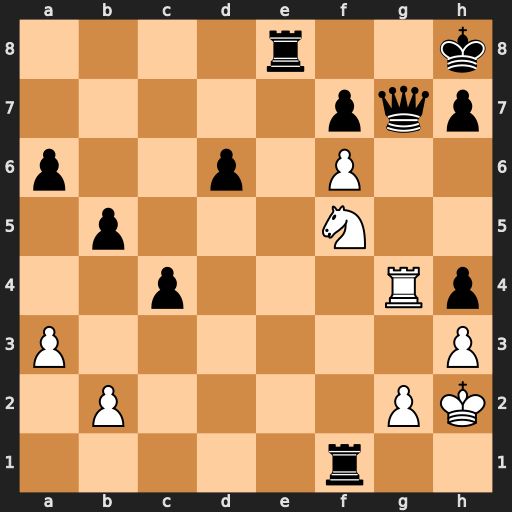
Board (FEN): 4r2k/5pqp/p2p1P2/1p3N2/2p3Rp/P6P/1P4PK/5r2
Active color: w
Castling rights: -
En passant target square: -
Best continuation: fxg7+ Kg8 Nh6#